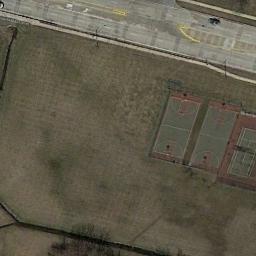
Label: basketball_court